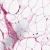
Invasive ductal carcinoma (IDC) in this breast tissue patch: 0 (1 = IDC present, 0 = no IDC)